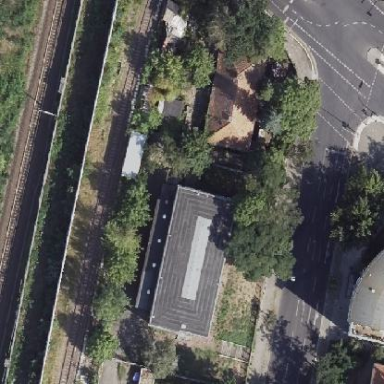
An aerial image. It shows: Railway building with hipped black roof.